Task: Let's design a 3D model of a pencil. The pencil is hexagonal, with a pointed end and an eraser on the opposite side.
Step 176:
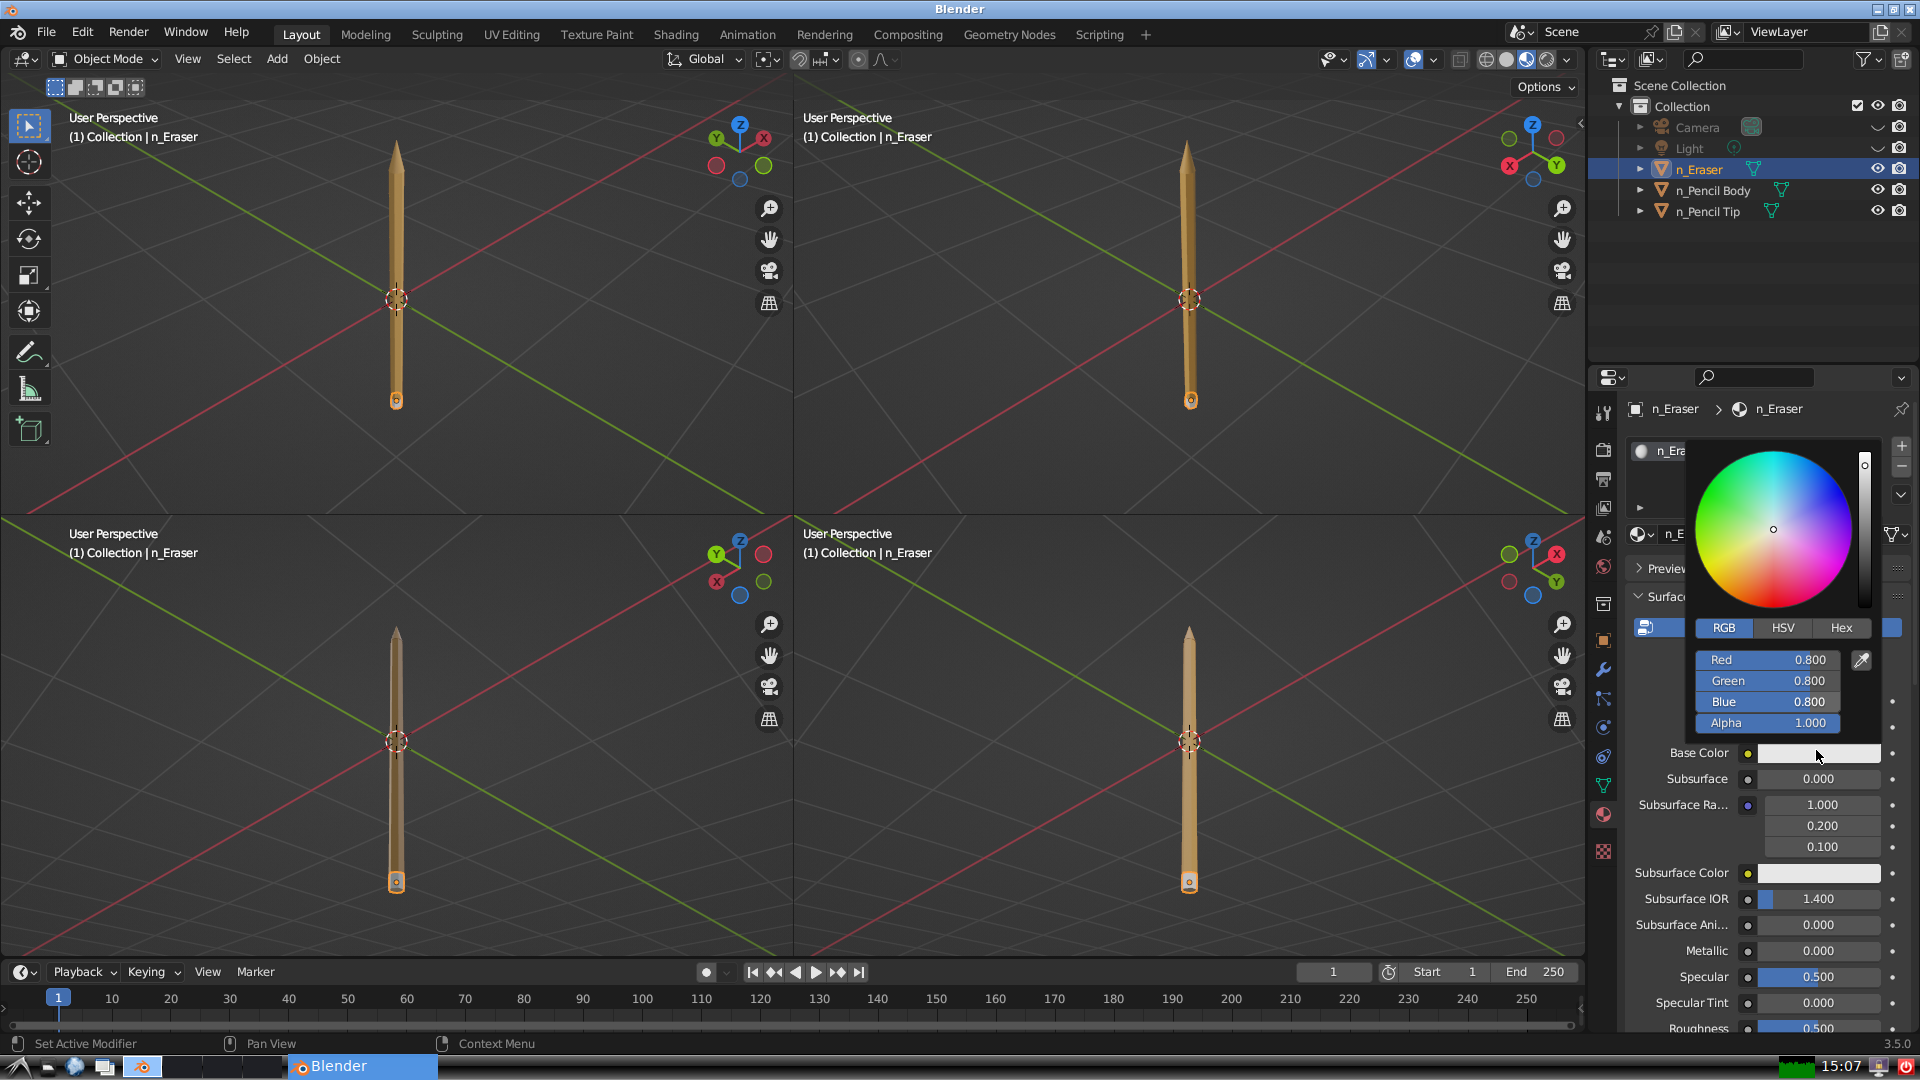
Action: click: no